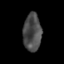
Tissue: skin
Cell type: Epithelial cells
Senescence score: 0.2181
Nuclear area (px): 669
Mean DAPI intensity: 74.704